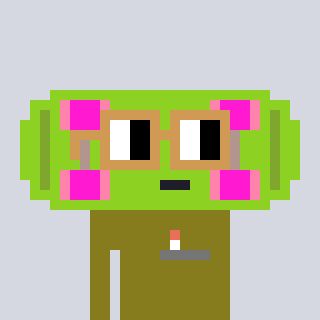
a pixel art character with square brown glasses, a skateboard-shaped head and a gunk-colored body on a cool background